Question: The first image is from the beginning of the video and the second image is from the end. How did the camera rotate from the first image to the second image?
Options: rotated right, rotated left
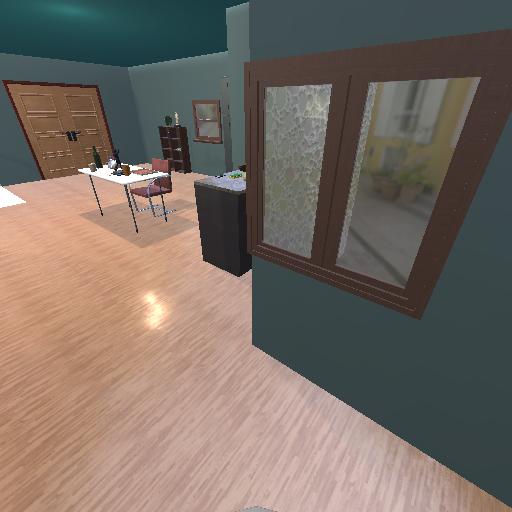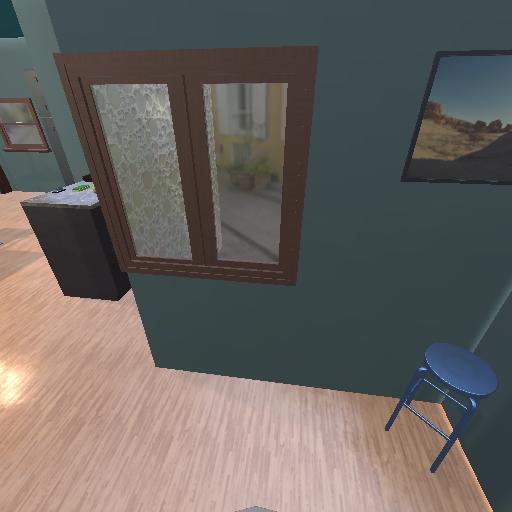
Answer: rotated right